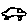
Label: car